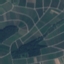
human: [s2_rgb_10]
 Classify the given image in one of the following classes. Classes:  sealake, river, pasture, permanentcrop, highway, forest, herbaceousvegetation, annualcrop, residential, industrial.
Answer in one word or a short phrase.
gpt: PermanentCrop